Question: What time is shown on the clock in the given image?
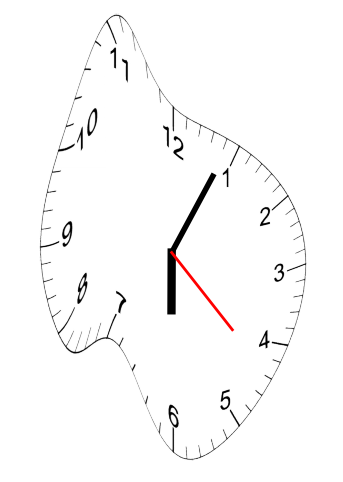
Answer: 06:04:22